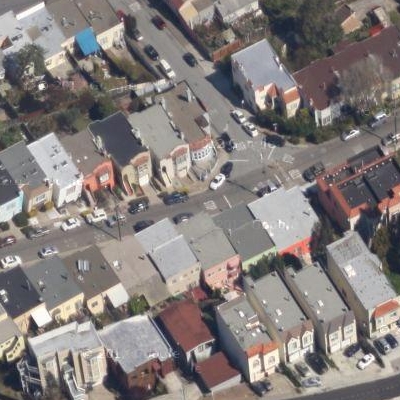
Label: fResident